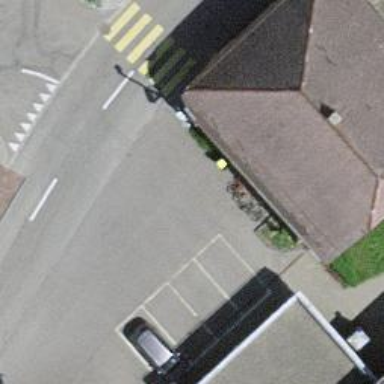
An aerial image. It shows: Post box.